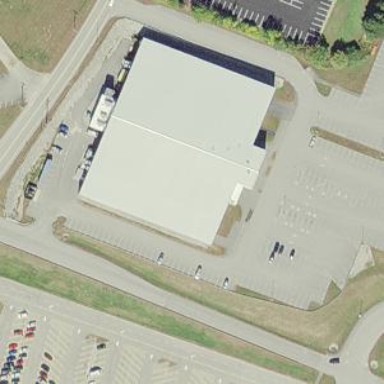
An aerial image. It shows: Building that houses ice rink.